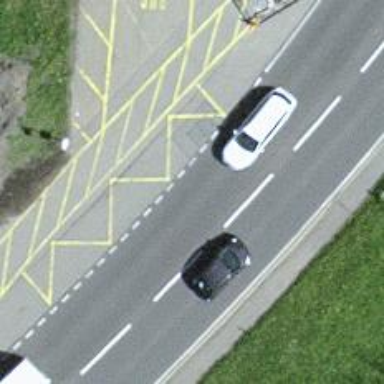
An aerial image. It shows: Platform for public transport is situated by the road.